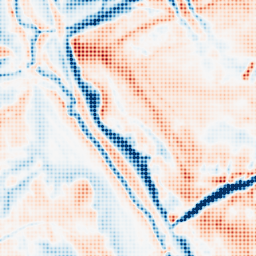
Category: multiscale
Decomposition family: dog_multiscale
Decomposition parameters: sigma_ratio: 2
n_scales: 3
base_sigma: 1
Upsampling method: sinc_blackman
Upsampling parameters: scale: 8
kernel_size: 8
Upsampling scale: 8